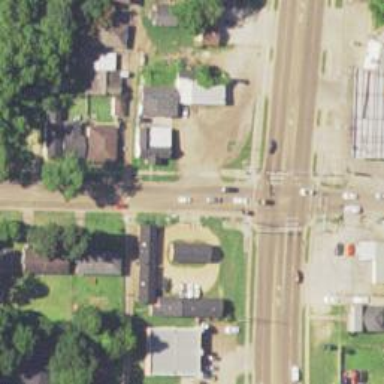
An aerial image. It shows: Alleyway designated as service road.